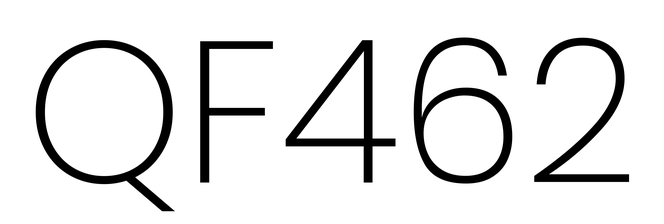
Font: Poppins-ExtraLight